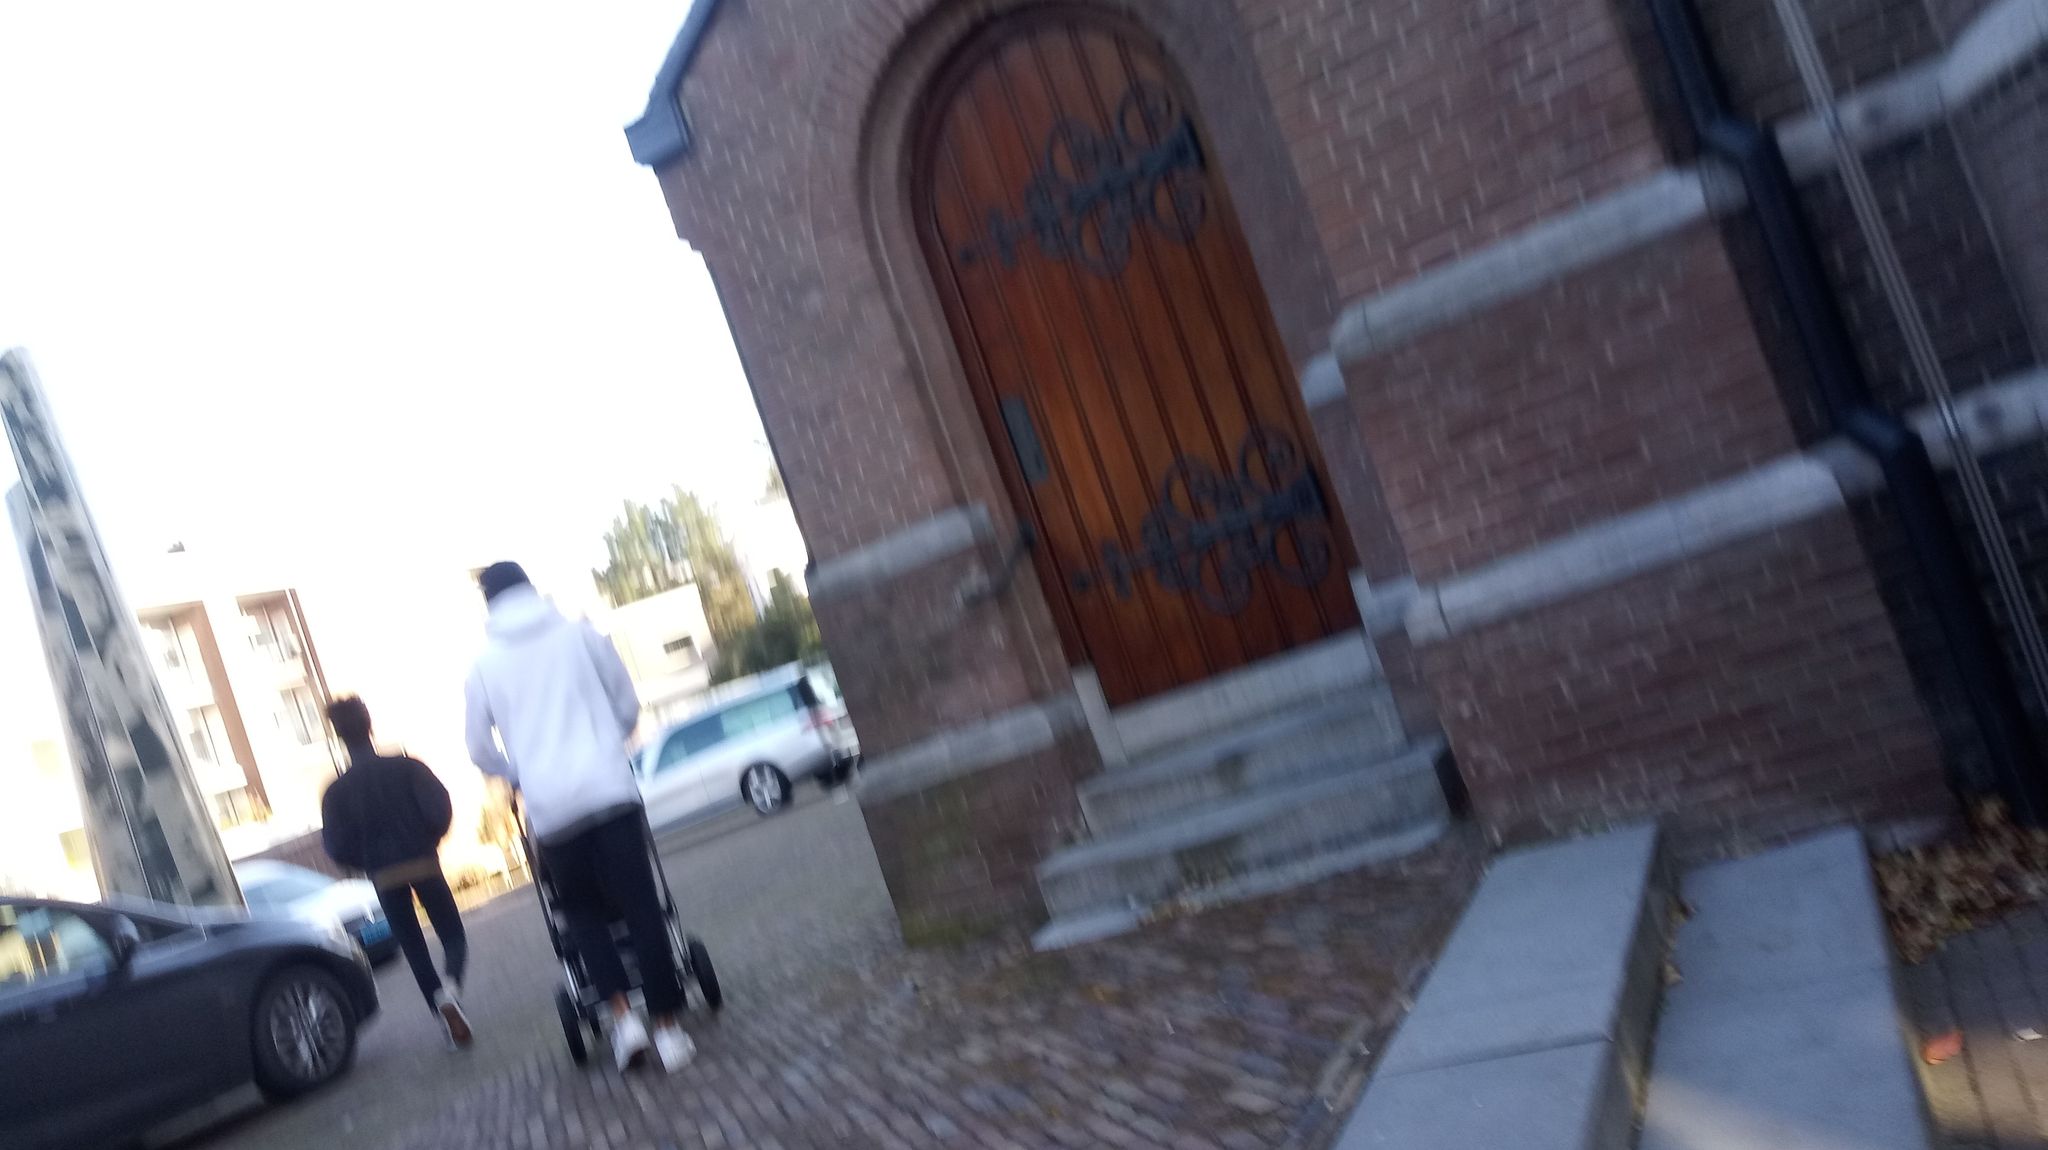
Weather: clear
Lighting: day
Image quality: slightly poor
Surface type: walking surface
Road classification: steps, path, service
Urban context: urban centre
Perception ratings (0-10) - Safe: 1.71, Lively: 3.77, Beautiful: 5.96, Boring: 2.77, Depressing: 1.44, Wealthy: 5.45